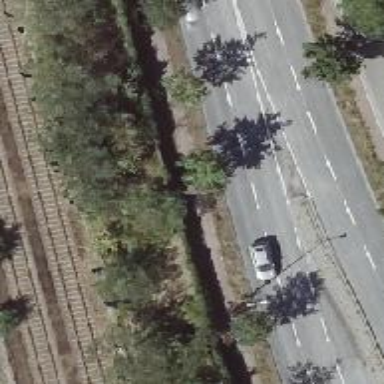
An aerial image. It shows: Secondary road with asphalt surface and no sidewalk.